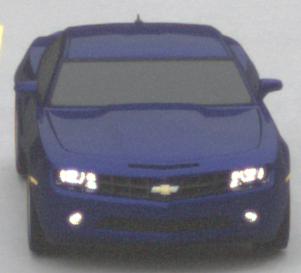
Make: Chevrolet
Model: Camaro Cabriolet 6.2 V8
Detailed model: Camaro (V) Coupé
Model produced from: 2011/09
Model produced until: 2014/02
Doors: 2
Color: blue
Road condition: dry road
Daytime: midday
Contrast: low contrast